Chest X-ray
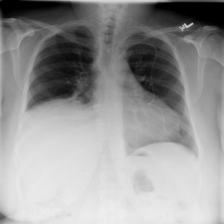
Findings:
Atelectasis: negative
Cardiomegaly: negative
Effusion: negative
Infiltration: negative
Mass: negative
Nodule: negative
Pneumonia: negative
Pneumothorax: negative
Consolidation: negative
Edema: negative
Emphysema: negative
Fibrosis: negative
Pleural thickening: negative
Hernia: negative